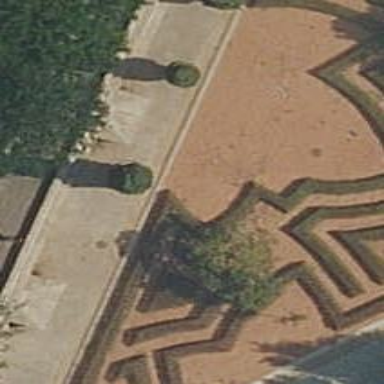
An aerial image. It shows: Hedge acting as barrier.